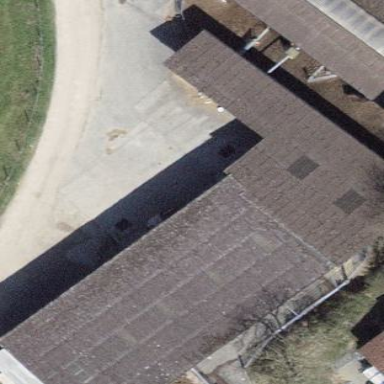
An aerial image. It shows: Farm building.